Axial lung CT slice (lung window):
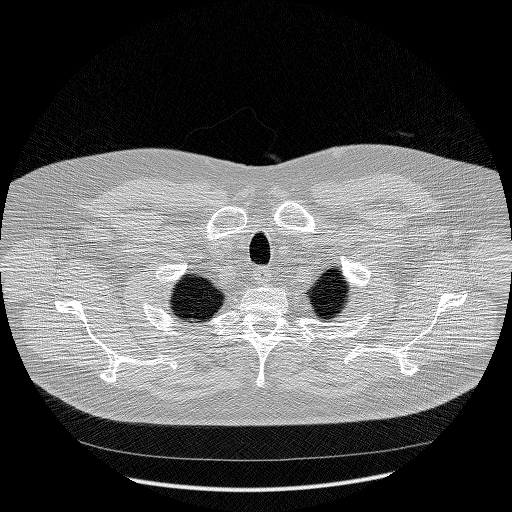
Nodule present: no